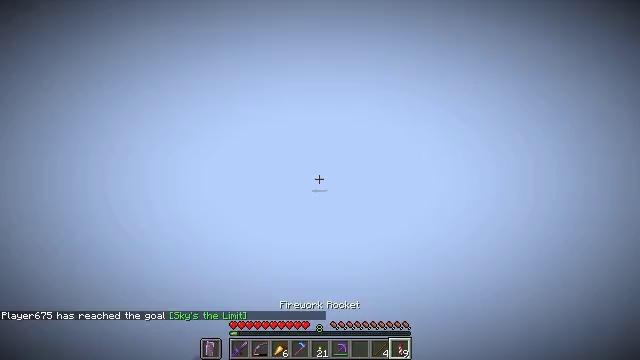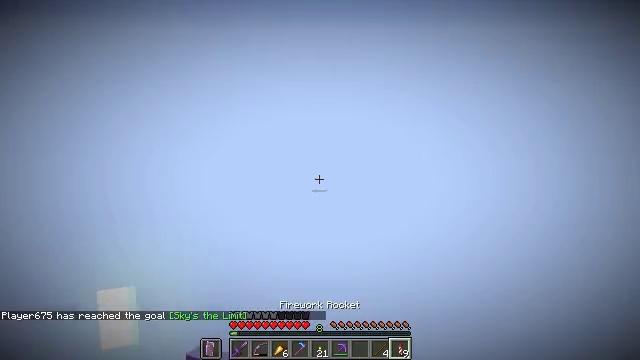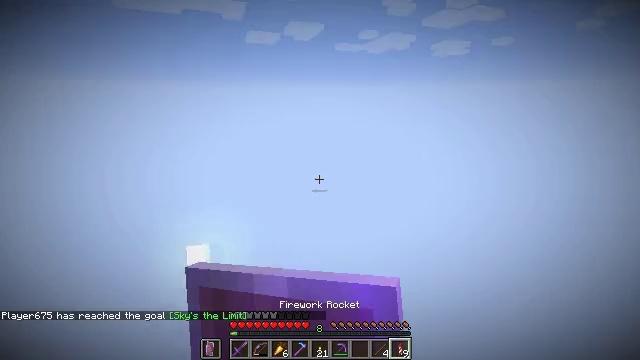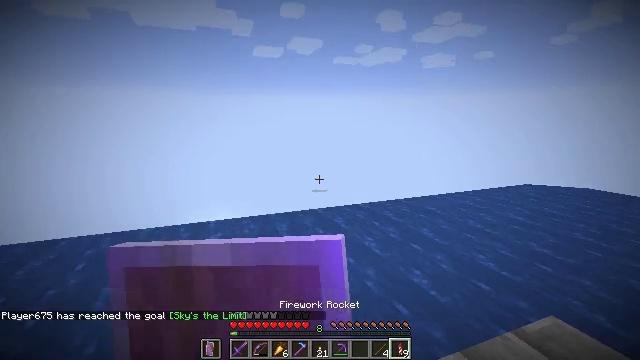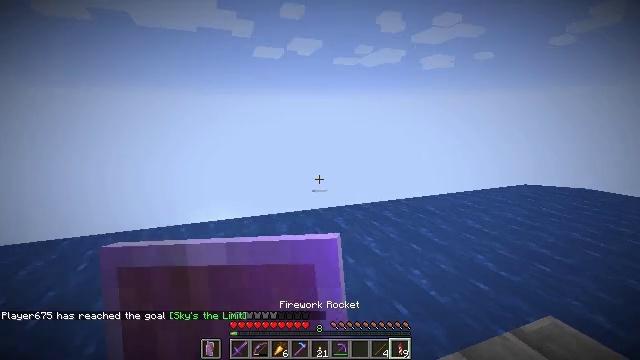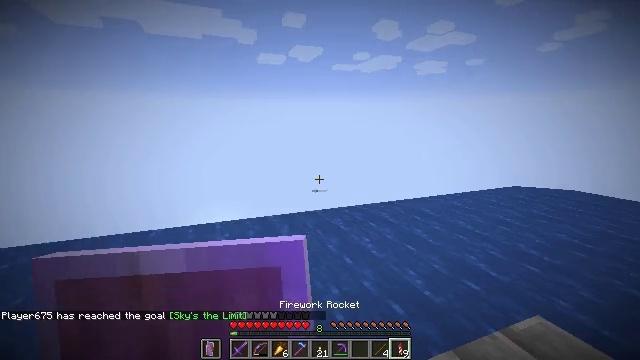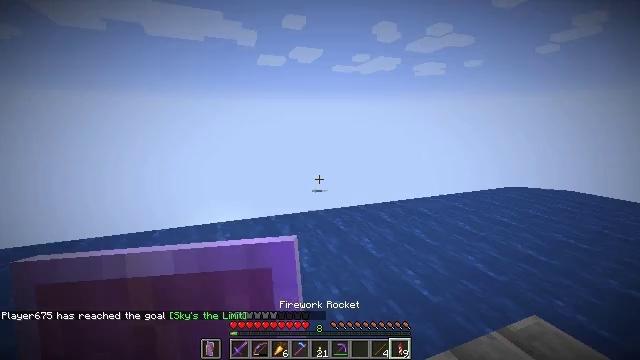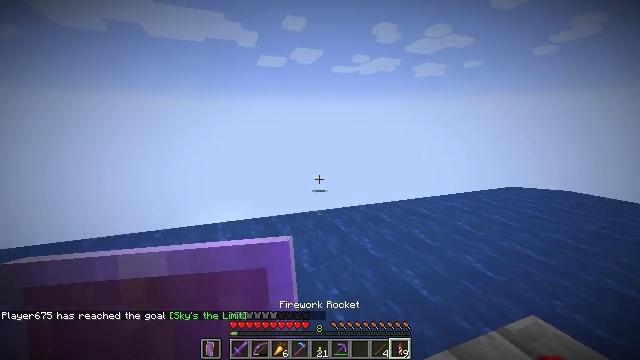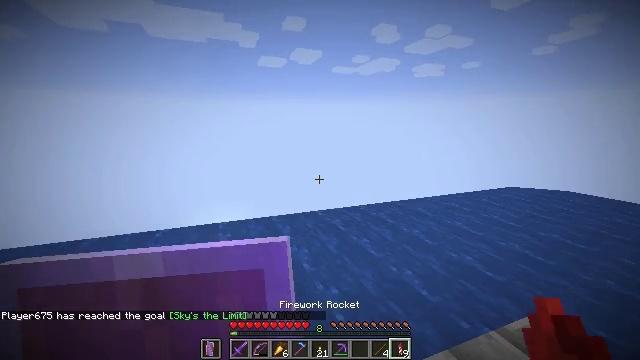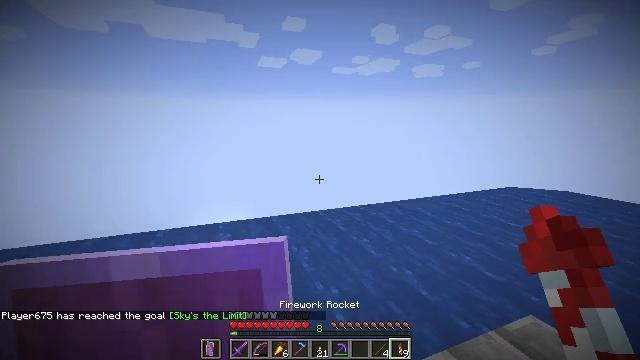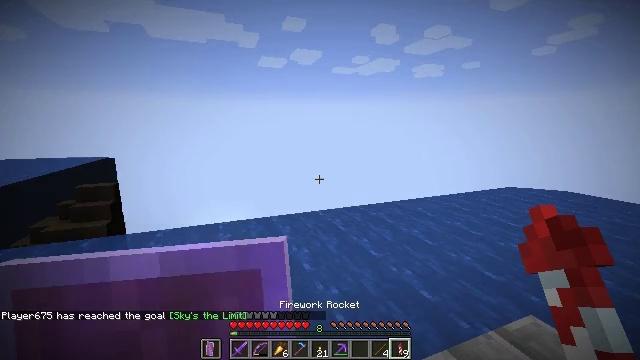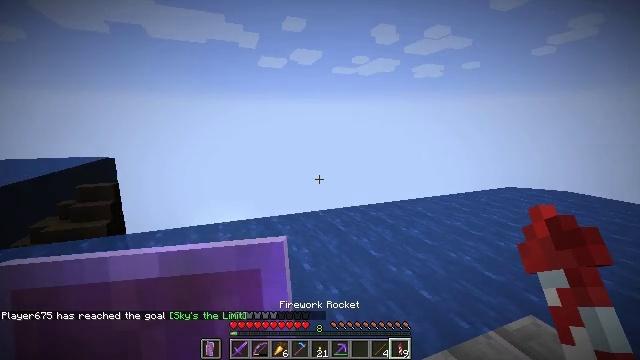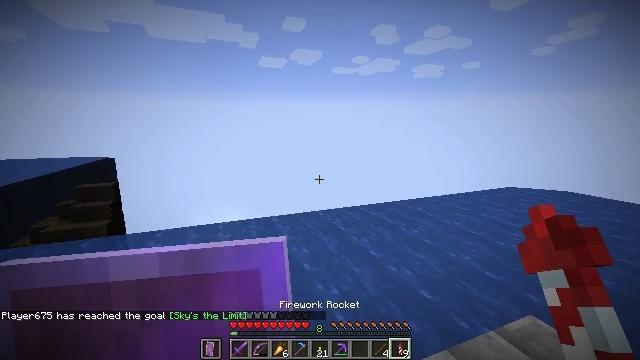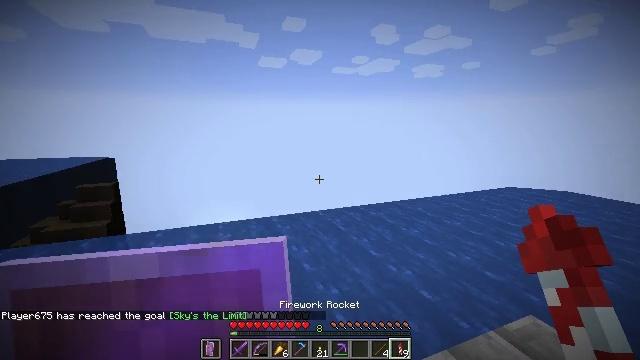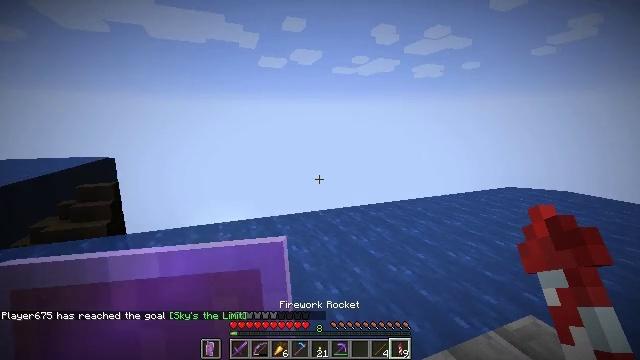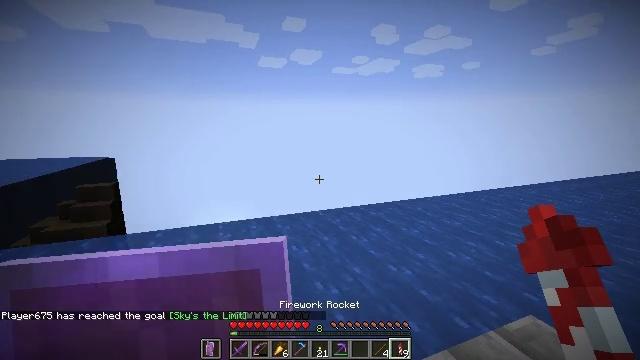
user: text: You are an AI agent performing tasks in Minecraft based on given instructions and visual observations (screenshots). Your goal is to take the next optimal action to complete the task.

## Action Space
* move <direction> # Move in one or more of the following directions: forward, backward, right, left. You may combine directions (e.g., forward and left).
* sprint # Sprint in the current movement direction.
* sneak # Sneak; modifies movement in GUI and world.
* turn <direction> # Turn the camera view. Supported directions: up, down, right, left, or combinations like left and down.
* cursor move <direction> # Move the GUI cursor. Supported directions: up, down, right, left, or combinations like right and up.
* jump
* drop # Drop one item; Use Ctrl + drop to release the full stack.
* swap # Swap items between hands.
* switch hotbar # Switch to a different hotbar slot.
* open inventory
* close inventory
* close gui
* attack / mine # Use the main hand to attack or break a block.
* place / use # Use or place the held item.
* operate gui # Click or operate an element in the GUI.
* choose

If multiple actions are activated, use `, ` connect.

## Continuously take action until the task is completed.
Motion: motion action
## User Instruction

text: Craft a respawn anchor.
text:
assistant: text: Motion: no_op
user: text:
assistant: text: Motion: no_op
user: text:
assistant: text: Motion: no_op
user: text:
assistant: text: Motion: no_op
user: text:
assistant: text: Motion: no_op
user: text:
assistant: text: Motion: no_op
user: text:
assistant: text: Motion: no_op
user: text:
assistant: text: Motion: no_op
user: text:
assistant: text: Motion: no_op
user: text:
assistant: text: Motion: no_op
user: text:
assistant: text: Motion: no_op
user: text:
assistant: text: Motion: no_op
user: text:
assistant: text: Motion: no_op
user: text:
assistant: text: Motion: no_op
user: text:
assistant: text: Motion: no_op
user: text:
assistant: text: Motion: no_op
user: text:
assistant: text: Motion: no_op
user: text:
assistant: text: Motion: no_op
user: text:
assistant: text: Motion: no_op
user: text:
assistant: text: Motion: no_op
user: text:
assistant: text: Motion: no_op
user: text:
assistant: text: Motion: no_op
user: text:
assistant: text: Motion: no_op
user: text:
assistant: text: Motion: no_op
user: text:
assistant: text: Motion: no_op
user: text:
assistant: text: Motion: no_op
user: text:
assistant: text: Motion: no_op
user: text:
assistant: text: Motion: no_op
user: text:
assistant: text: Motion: no_op
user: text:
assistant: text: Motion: no_op